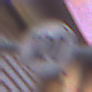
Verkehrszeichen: EndeGeschwindigkeit120
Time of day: MorningAfternoon
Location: Outdoor (Urban)
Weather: Clear
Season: NotSpecified
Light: Natural